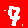
Digit: 7